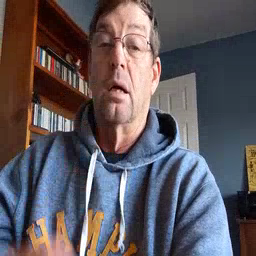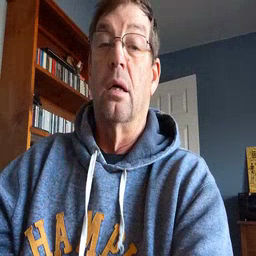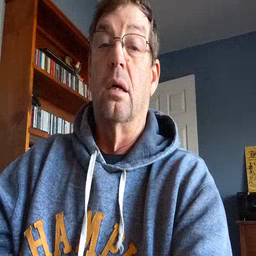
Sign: bug